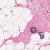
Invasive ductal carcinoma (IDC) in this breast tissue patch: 0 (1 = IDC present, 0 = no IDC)